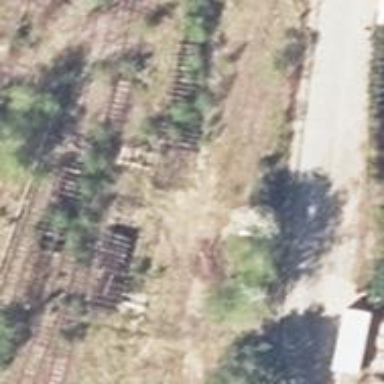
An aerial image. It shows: Disused railway spur service.